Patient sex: M
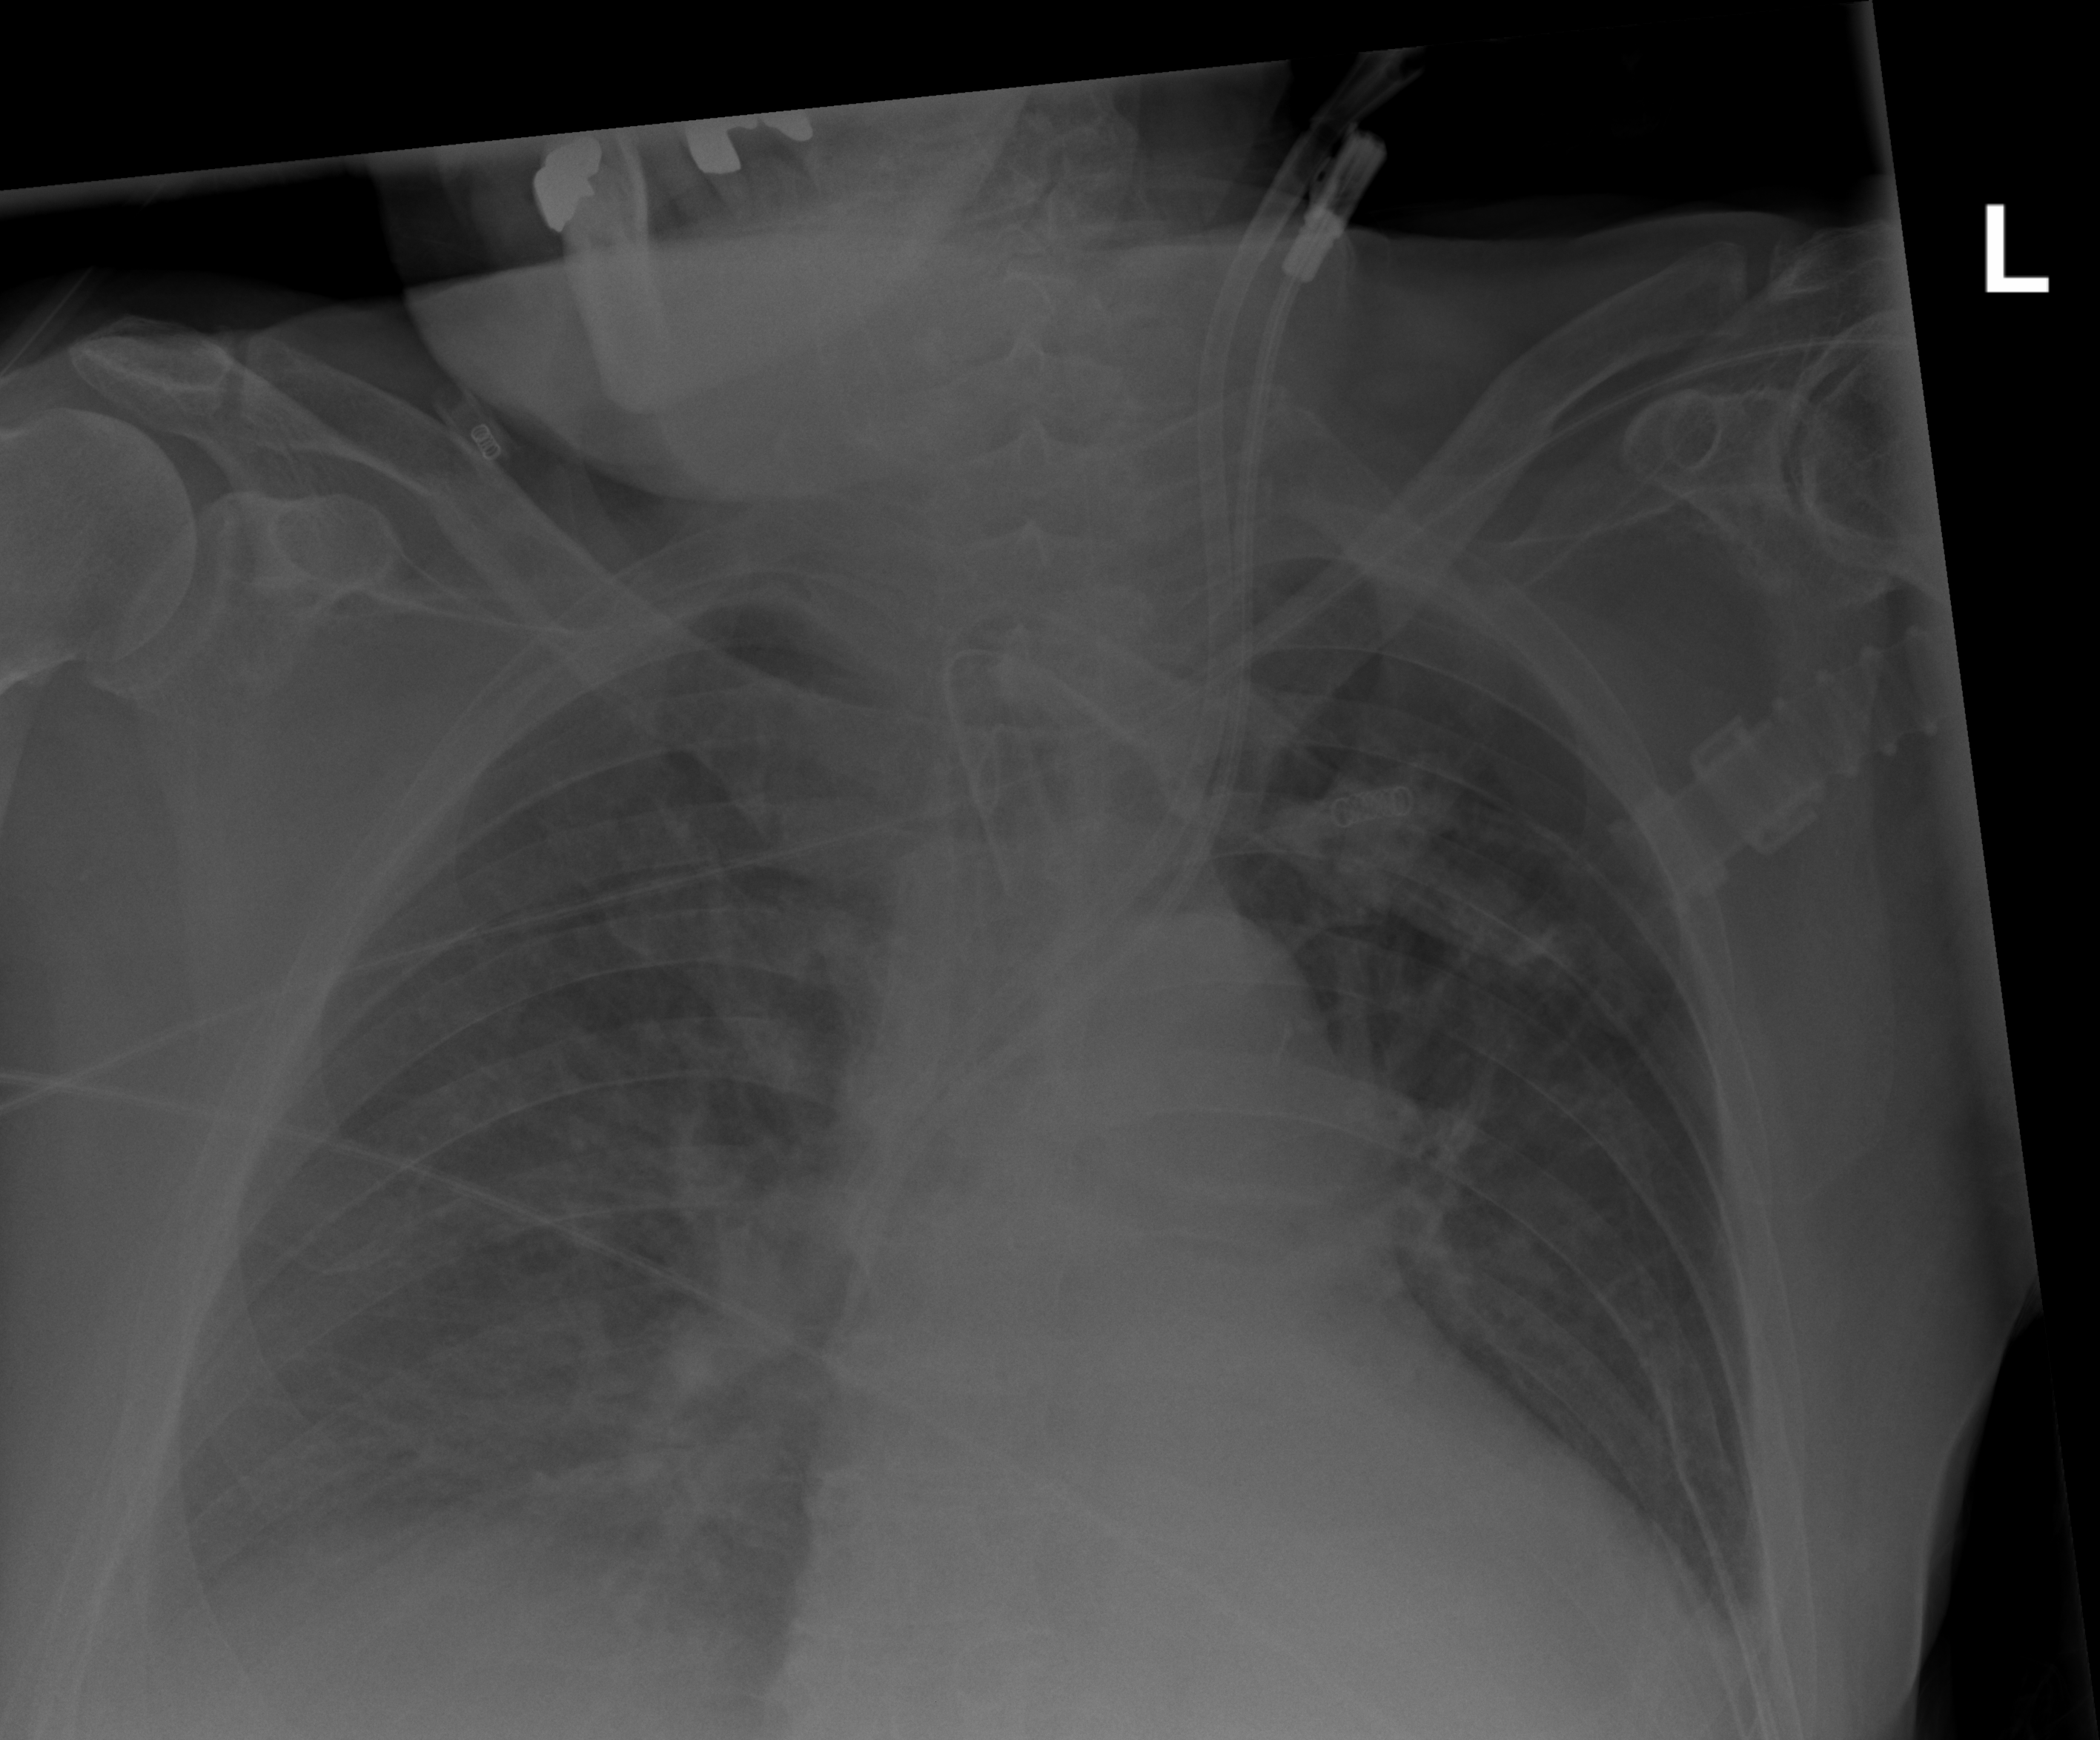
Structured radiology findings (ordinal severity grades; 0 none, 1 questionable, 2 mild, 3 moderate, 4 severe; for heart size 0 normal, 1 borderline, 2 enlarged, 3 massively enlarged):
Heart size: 2
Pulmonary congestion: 3
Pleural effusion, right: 2
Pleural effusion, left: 2
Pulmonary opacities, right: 2
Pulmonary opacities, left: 0
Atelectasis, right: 2
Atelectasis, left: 2